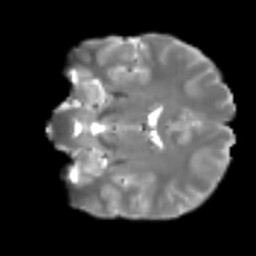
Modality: T2w
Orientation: coronal
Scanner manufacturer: siemens
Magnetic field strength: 3 T
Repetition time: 4 s
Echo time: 0.0594 s